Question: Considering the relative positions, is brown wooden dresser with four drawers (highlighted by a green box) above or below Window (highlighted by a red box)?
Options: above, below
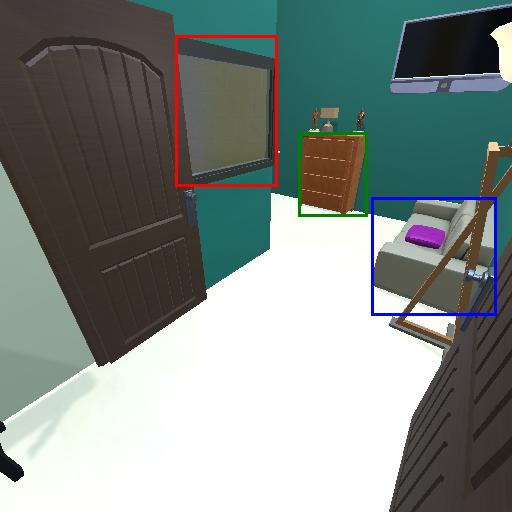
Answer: above